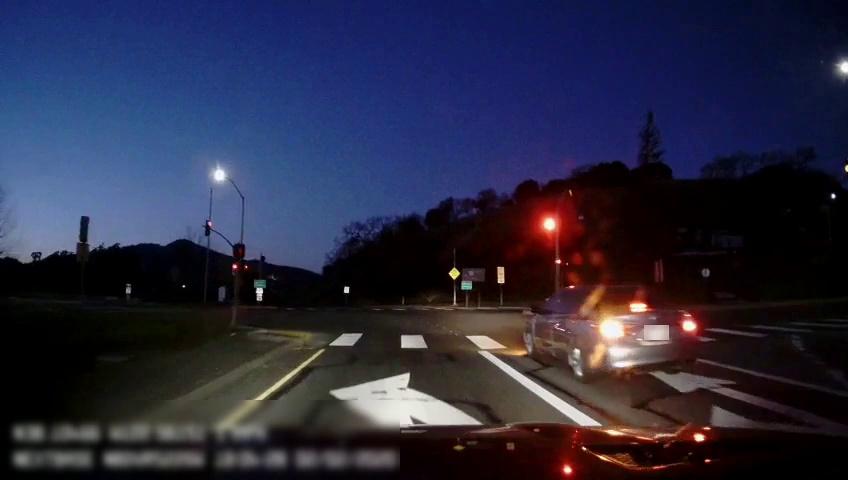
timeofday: Dusk/Dawn/Twilight
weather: Other
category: Drivable Space
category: Vehicles | Car
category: Lanes | Alternate Lane
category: Lanes | Alternate Lane
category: Lanes | Alternate Lane
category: Lanes | Alternate Lane
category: Traffic | Lights
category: Traffic | Signs
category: Traffic | Lights
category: Traffic | Lights
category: Traffic | Signs
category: Traffic | Signs
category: Traffic | Signs
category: Traffic | Signs
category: Traffic | Signs
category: Traffic | Signs